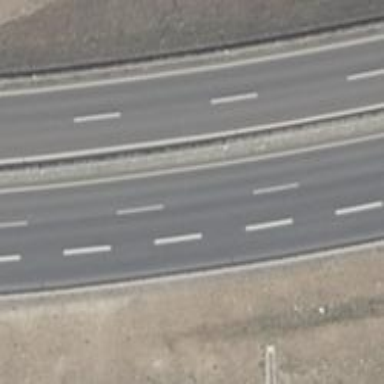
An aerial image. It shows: Asphalt motorway link.